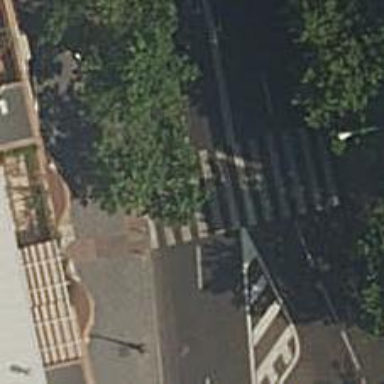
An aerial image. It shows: Uncontrolled crossing on the road.